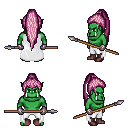
a pixel art fantasy rpg character, male body template, orc, green skin, white cape, white pants, pink extra-long topknot hairstyle, metal gloves, maroon shoes, spear, four views (front, back, left, right), 2x2 character sprite sheet, small pixel art, hard edges, no anti-aliasing